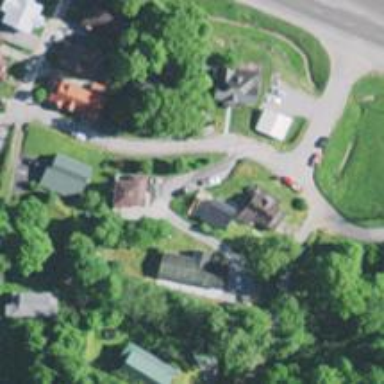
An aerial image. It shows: Residential road.